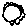
Label: sun